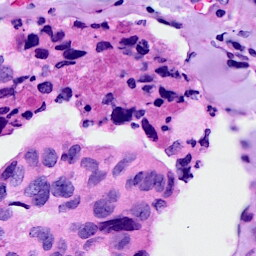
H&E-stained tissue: Breast